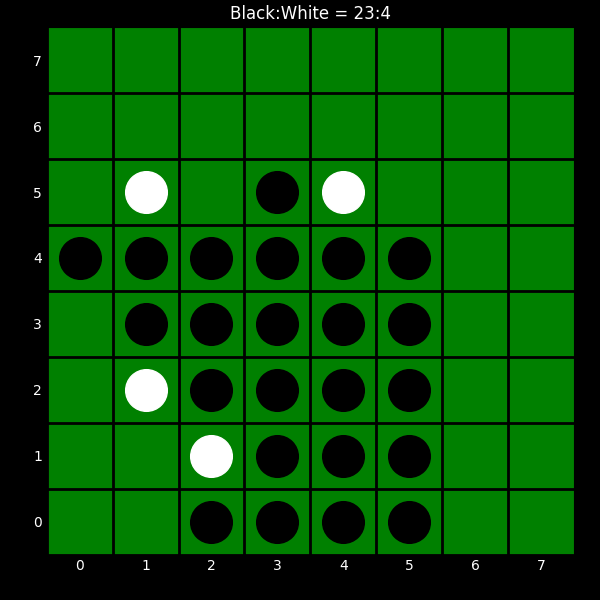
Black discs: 23
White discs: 4